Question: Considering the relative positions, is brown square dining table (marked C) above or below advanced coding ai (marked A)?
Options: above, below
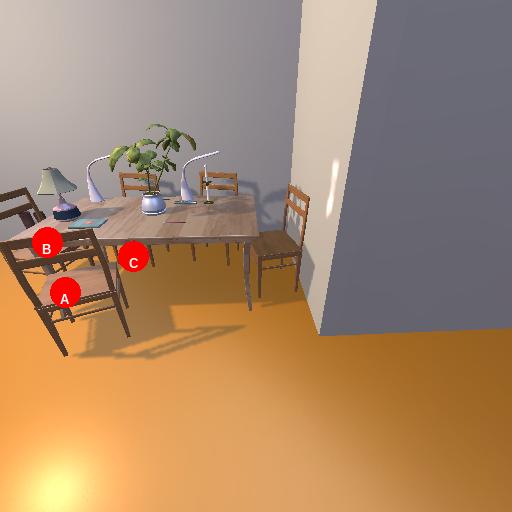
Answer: above